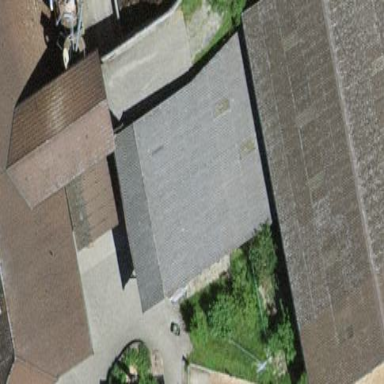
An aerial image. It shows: Shed building.